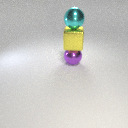
large purple metal sphere below large yellow metal cube